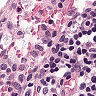
Metastatic tissue present: no